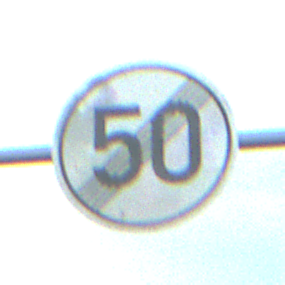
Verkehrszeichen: EndeGeschwindigkeit50
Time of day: SunriseSunset
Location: Outdoor (Nature)
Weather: PartlyCloudy
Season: NotSpecified
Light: Natural